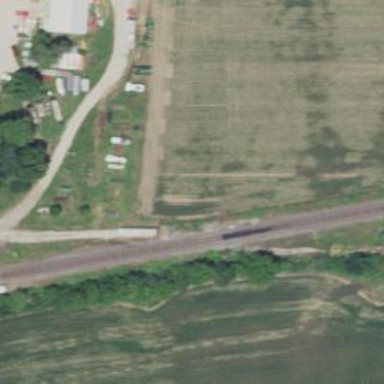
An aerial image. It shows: Railway track.